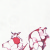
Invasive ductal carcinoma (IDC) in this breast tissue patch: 0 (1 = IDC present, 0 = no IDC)